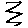
Label: zigzag